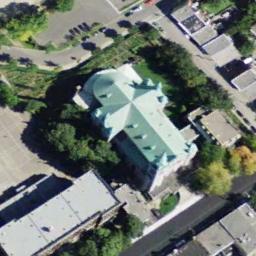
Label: church